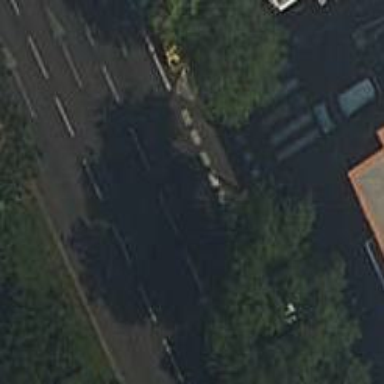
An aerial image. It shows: Primary road with asphalt surface.